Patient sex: M
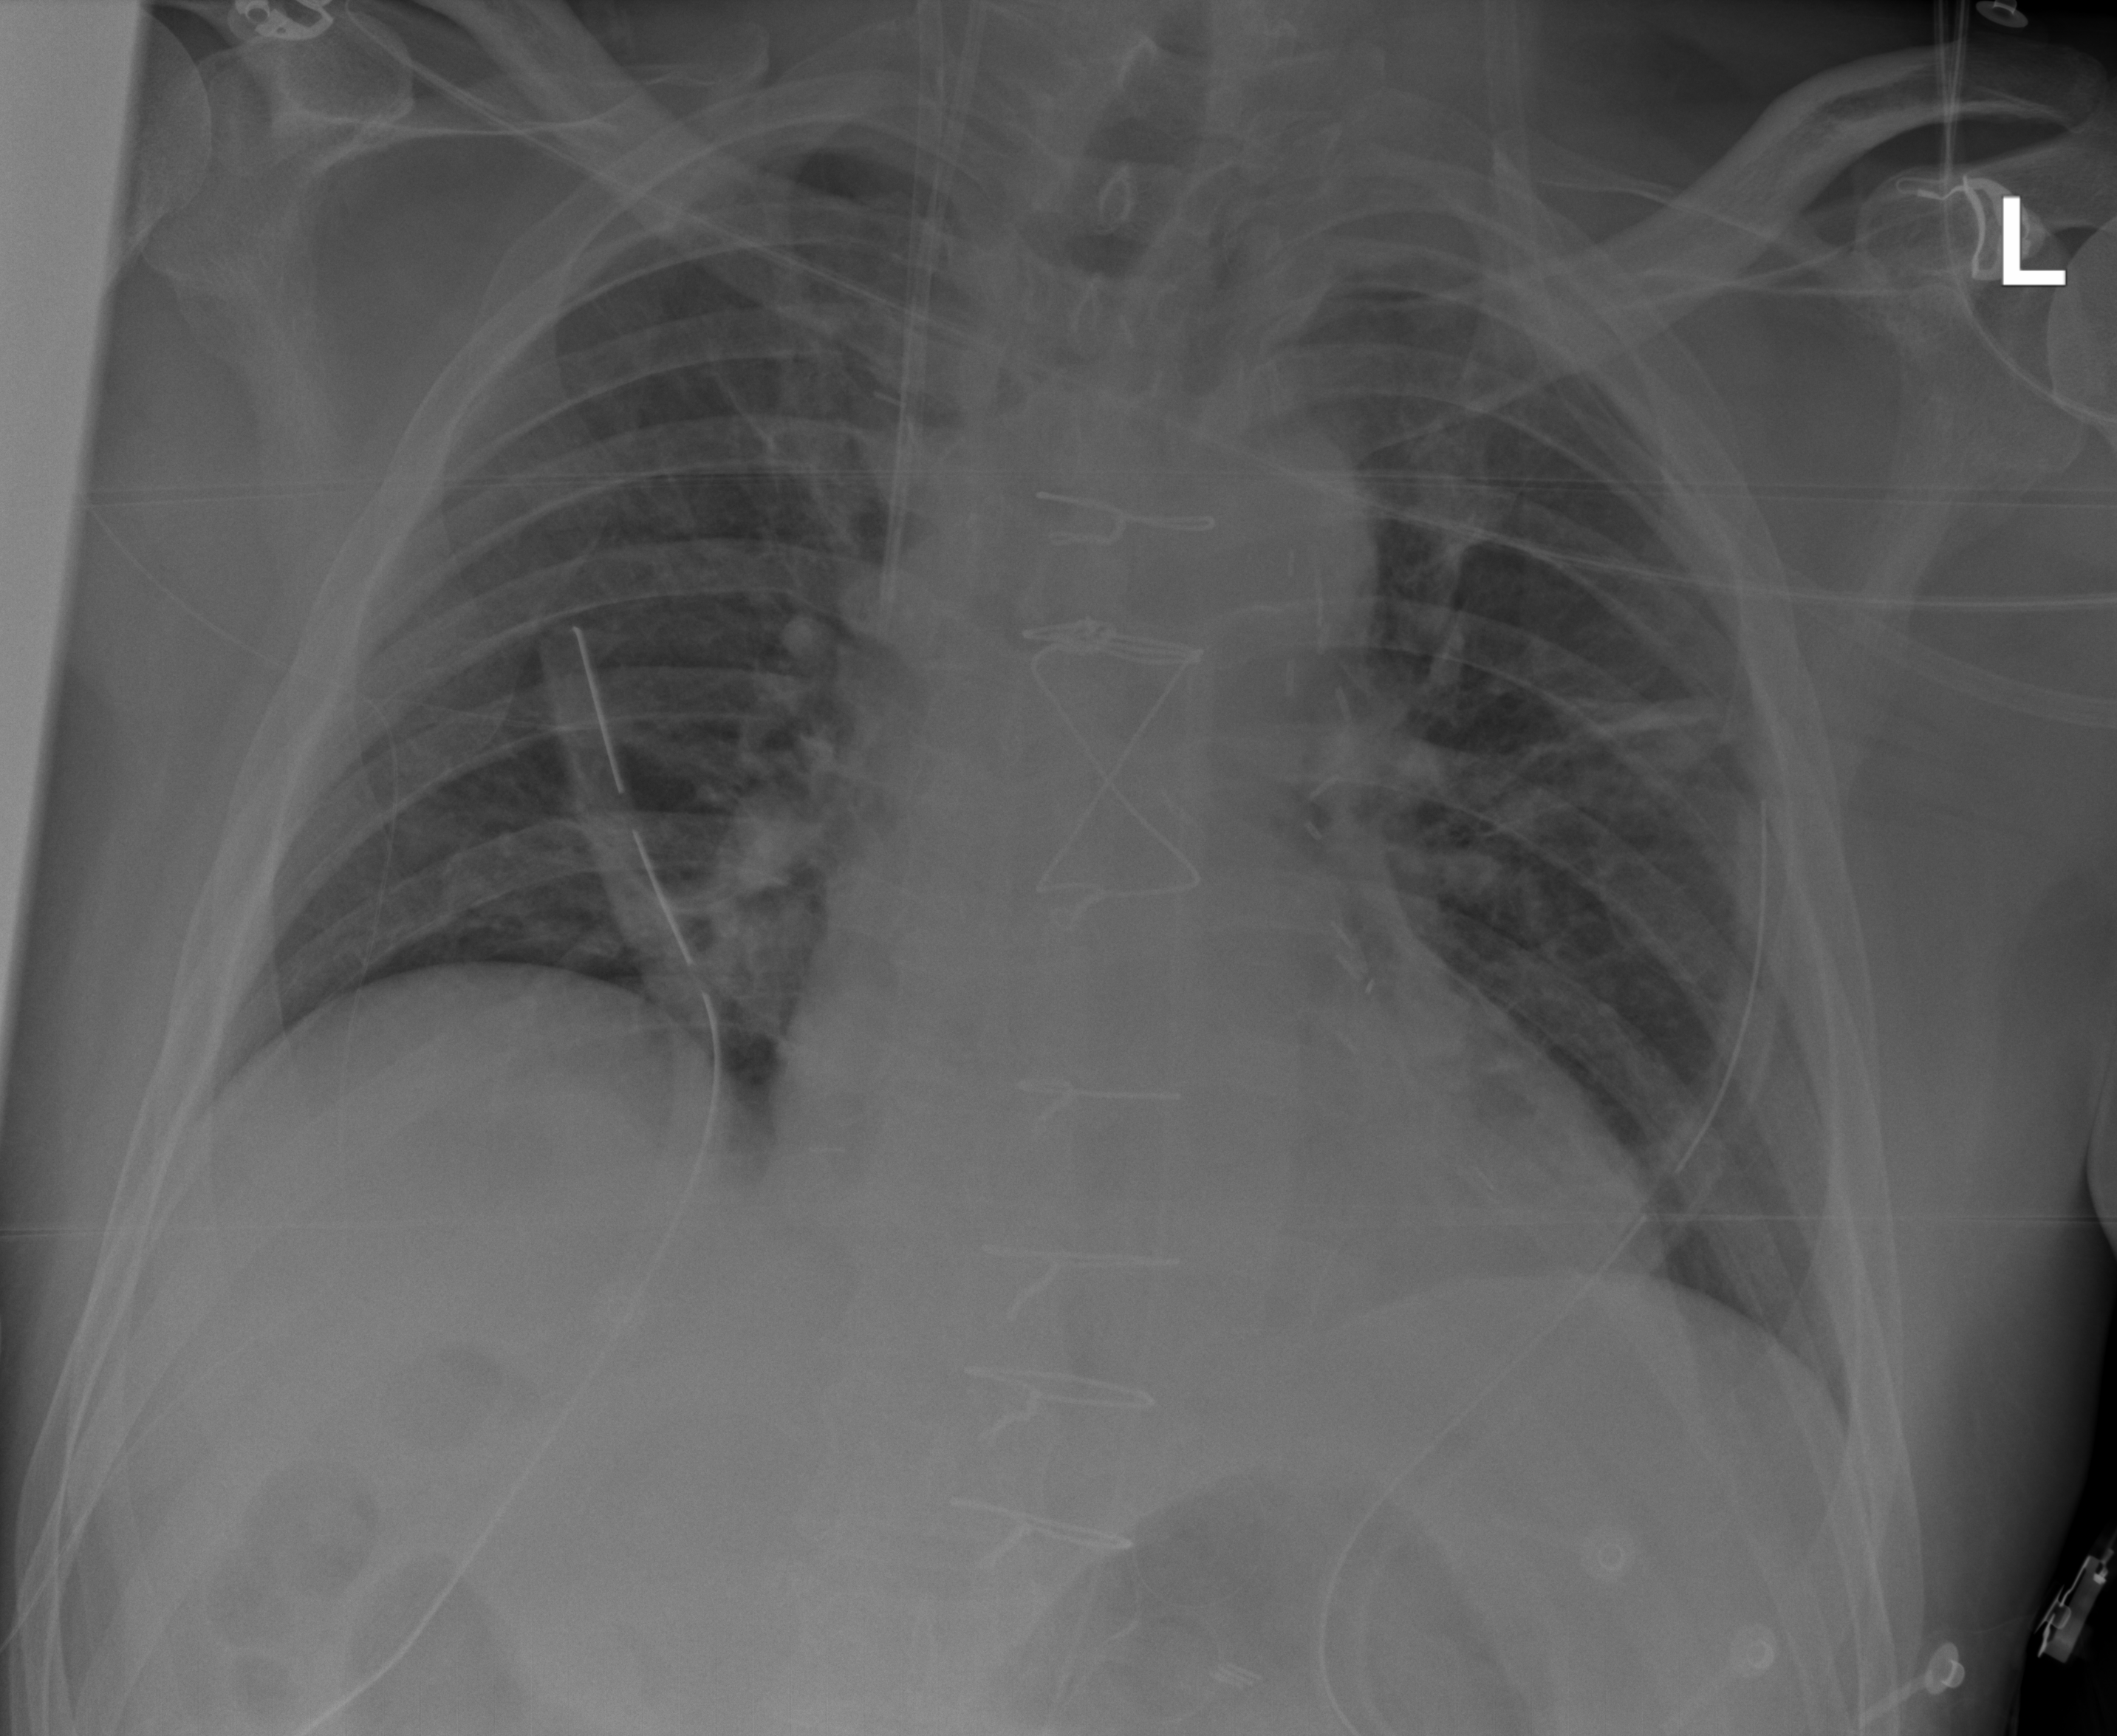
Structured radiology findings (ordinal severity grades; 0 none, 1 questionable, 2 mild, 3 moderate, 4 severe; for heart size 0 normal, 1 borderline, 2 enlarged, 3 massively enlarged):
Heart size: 1
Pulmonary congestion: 0
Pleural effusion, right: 0
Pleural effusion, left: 0
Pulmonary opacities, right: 0
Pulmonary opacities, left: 0
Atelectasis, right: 0
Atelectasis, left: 2